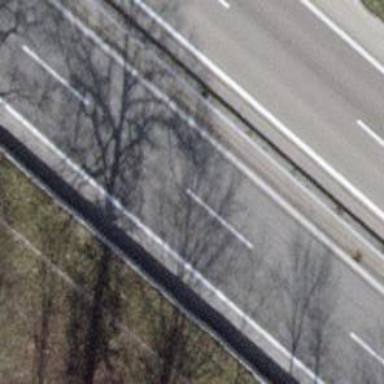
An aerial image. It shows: Asphalt motorway.